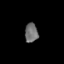
Tissue: skin
Cell type: Epithelial cells
Senescence score: 0.1865
Nuclear area (px): 245
Mean DAPI intensity: 111.412